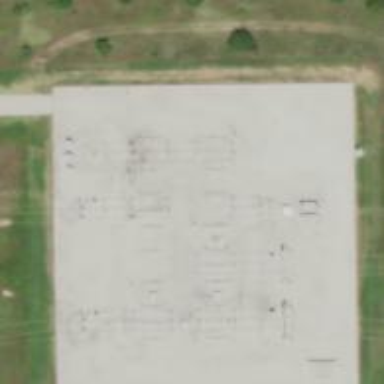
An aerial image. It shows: Distribution substation surrounded by chain link fence.